Question: I am very new to creating and manipulating databases and I seem to be stuck, my logcat keeps telling me that it cannot open the database?
> 09-12 13:02:31.823: I/SqliteDatabaseCpp(7213): sqlite returned: error code = 14, msg = cannot open file at line 27701 of [8609a15dfa], db=/data/data/net.learn2develop.Database/databases/database
Im guessing it cannot find it but i am usure why. Thanks to many of you on here i have worked my way this far but am still getting stuck, What my code is doing is importing a database i made from the assets folder. Here is my database helper class:
'''
public class DatabaseHelper extends SQLiteOpenHelper {
public static final String KEY_ROWID = "_id";
public static final String KEY_ALCOHOL = "alcohol";
public static final String KEY_TYPE = "type";
public static final String KEY_BRAND = "brand";
public static final String KEY_PRICE = "price";
private static final String TAG = "DatabaseHelper";
private static String DB_PATH = "/data/data/net.learn2develop.Database/databases/";
private static String DB_NAME = "database";
private static final String DB_TABLE = "booze";
private SQLiteDatabase myDataBase;
private final Context myContext;
/**
* Constructor
* Takes and keeps a reference of the passed context in order to access to the application assets and resources.
* @param context
*/
public DatabaseHelper(Context context) {
super(context, DB_NAME, null, 1);
this.myContext = context;
}
/**
* Creates a empty database on the system and rewrites it with your own database.
* */
public void createDataBase() throws IOException{
boolean dbExist = checkDataBase();
if(dbExist){
//do nothing - database already exist
}else{
//By calling this method and empty database will be created into the default system path
//of your application so we are gonna be able to overwrite that database with our database.
this.getReadableDatabase();
try {
copyDataBase();
} catch (IOException e) {
throw new Error("Error copying database");
}
}
}
/**
* Check if the database already exist to avoid re-copying the file each time you open the application.
* @return true if it exists, false if it doesn't
*/
private boolean checkDataBase(){
SQLiteDatabase checkDB = null;
try{
String myPath = DB_PATH + DB_NAME;
checkDB = SQLiteDatabase.openDatabase(myPath, null, SQLiteDatabase.OPEN_READONLY);
}catch(SQLiteException e){
//database does't exist yet.
}
if(checkDB != null){
checkDB.close();
}
return checkDB != null ? true : false;
}
/**
* Copies your database from your local assets-folder to the just created empty database in the
* system folder, from where it can be accessed and handled.
* This is done by transfering bytestream.
* */
private void copyDataBase() throws IOException{
//Open your local db as the input stream
InputStream myInput = myContext.getAssets().open(DB_NAME);
// Path to the just created empty db
String outFileName = DB_PATH + DB_NAME;
//Open the empty db as the output stream
OutputStream myOutput = new FileOutputStream(outFileName);
//transfer bytes from the inputfile to the outputfile
byte[] buffer = new byte[1024];
int length;
while ((length = myInput.read(buffer))>0){
myOutput.write(buffer, 0, length);
}
//Close the streams
myOutput.flush();
myOutput.close();
myInput.close();
}
public void openDataBase() throws SQLException{
//Open the database
String myPath = DB_PATH + DB_NAME;
myDataBase = SQLiteDatabase.openDatabase(myPath, null, SQLiteDatabase.OPEN_READONLY);
}
@Override
public synchronized void close() {
if(myDataBase != null)
myDataBase.close();
super.close();
}
@Override
public void onCreate(SQLiteDatabase myDataBase) {
}
@Override
public void onUpgrade(SQLiteDatabase myDataBase, int oldVersion, int newVersion) {
Log.w(TAG, "Upgrading database from version " + oldVersion
+ " to "
+ newVersion + ", which will destroy all old data");
myDataBase.execSQL("DROP TABLE IF EXISTS titles");
onCreate(myDataBase);
}
//---insert a title into the database---
public long insertTitle(String alcohol, String type, String brand, int price)
{
ContentValues initialValues = new ContentValues();
initialValues.put(KEY_ALCOHOL, alcohol);
initialValues.put(KEY_TYPE, type);
initialValues.put(KEY_BRAND, brand);
initialValues.put(KEY_PRICE, price);
return myDataBase.insert(DB_TABLE, null, initialValues);
}
//---retrieves a particular title---
public Cursor getTitle(long rowId) throws SQLException
{
Cursor mCursor =
myDataBase.query(true, DB_TABLE, new String[] {
KEY_ROWID,
KEY_ALCOHOL,
KEY_TYPE,
KEY_BRAND,
KEY_PRICE
},
KEY_ROWID + "=" + rowId,
null,
null,
null,
null,
null);
if (mCursor != null) {
mCursor.moveToFirst();
}
return mCursor;
}
'''
Here is what I am calling in my activity as a test to see if i can read the DB:
'''
public class DatabaseActivity extends Activity {
@Override
public void onCreate(Bundle savedInstanceState) {
super.onCreate(savedInstanceState);
setContentView(R.layout.activity_database);
DatabaseHelper myDbHelper = new DatabaseHelper(this);
//---get a title---
myDbHelper.openDataBase();
Cursor c = myDbHelper.getTitle(2);
if (c.moveToFirst())
DisplayTitle(c);
else
Toast.makeText(this, "No title found",
Toast.LENGTH_LONG).show();
myDbHelper.close();
}
public void DisplayTitle(Cursor c)
{
Toast.makeText(this,
"id: " + c.getString(0) + "
" +
"ALCOHOL: " + c.getString(1) + "
" +
"TYPE: " + c.getString(2) + "
" +
"BRAND: " + c.getString(3) + "
" +
"PRICE: " + c.getString(4),
Toast.LENGTH_LONG).show();
}
}
'''
The name of my database i created is just "database", the activity is "DatabaseActivity.java" and the helper file is "DatabaseHelper.java"
Here is what my database looks like

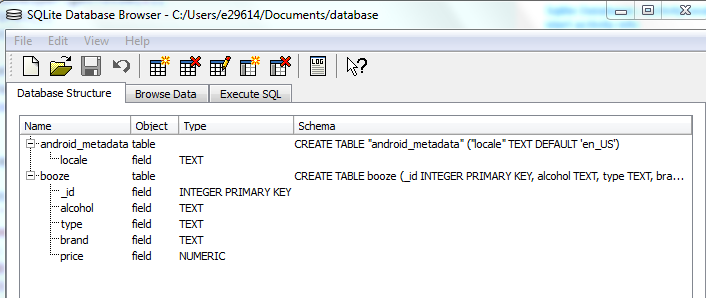
Answer: You should always post all of your Logcat errors, but I think I see the problem.
You have already opened the SQLiteDatabase behind the scenes in your DatabaseHelper constructor, now you want to access it. Try this:
'''
public void openDataBase() throws SQLException{
myDataBase = getWritableDatabase();
}
'''
---
Did you ever copy your database from the asset folder?
'''
DatabaseHelper myDbHelper = new DatabaseHelper(this);
if(!myDbHelper.checkDataBase())
myDbHelper.copyDataBase();
myDbHelper.openDataBase();
'''
If you haven't done this, then the database won't exist in the 'database/' folder and cannot be opened...